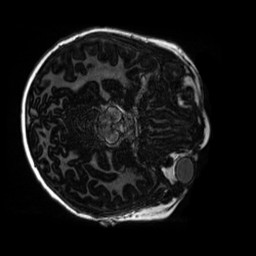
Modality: MP2RAGE
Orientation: axial
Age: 8
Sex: male
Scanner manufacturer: siemens
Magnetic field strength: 3 T
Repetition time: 4 s
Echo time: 0.00303 s